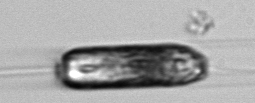
Label: Ditylum_brightwellii